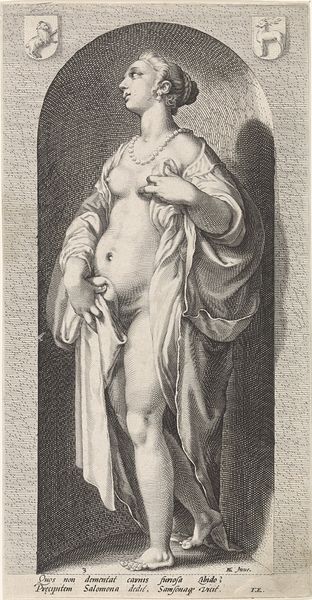
Titel: Wellust (Luxuria)
Künstler: Jacob Matham
Standort: Amsterdam
Institution: Rijksmuseum
Schlagwörter: akt, frau, renaissance, arch, architecture, hands, white, black, female, woman, profile, naked, nude, feet, light, shadow, necklace, statue, arc, art, engraving, coat of arms, deer, breasts, schwangere, wappentier, tan, lion, text, niche, pregnant, grayscale, title, beads, shields, blly